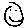
Label: smiley face